Question: Ok so this is really weird. I don't use interface builder anymore because of all of it's quirks like this one, but I am working on an old project I did. When I go to interface builder all of the Subviews are not visible, and they're opaque in the document outline. See photo below.

When the app runs, it works fine. There is also a problem when compressing the project to a zip file, an error occurs. Anyone know how to fix this?
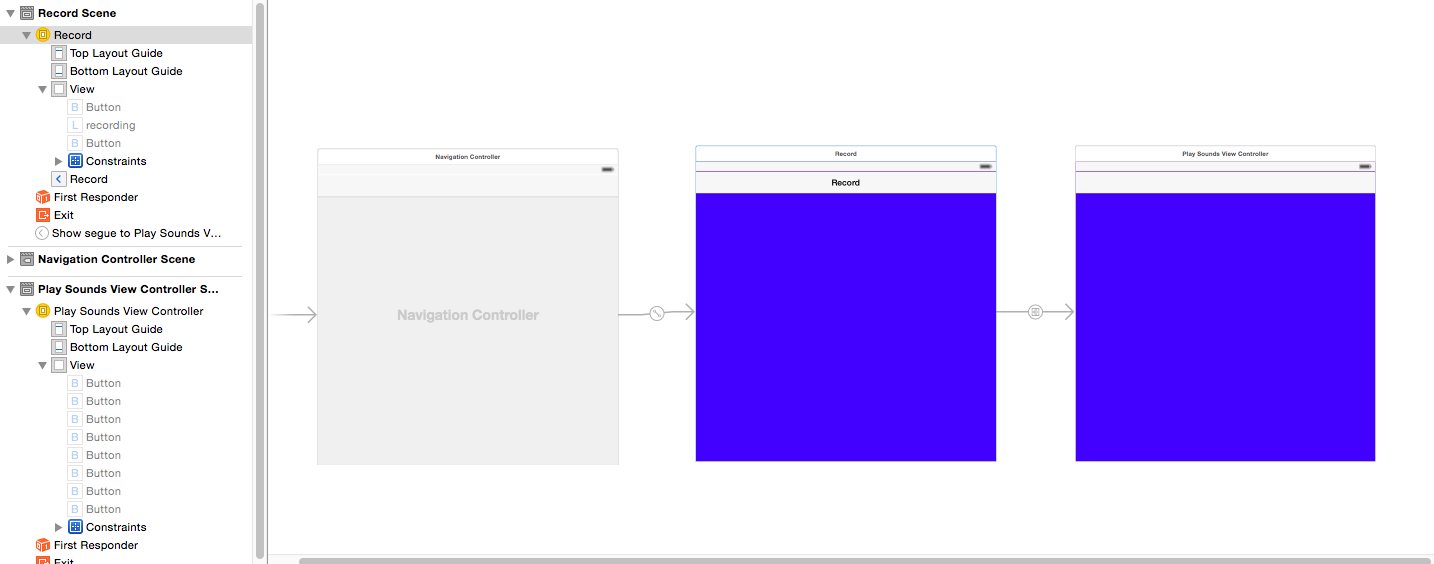
Answer: You should check size class here,I think that your old project is build for a size class and you view it on another